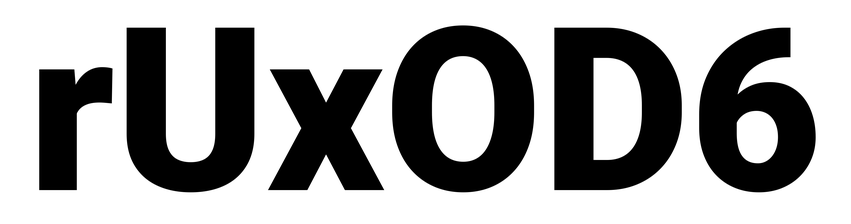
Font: Roboto_Black